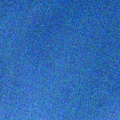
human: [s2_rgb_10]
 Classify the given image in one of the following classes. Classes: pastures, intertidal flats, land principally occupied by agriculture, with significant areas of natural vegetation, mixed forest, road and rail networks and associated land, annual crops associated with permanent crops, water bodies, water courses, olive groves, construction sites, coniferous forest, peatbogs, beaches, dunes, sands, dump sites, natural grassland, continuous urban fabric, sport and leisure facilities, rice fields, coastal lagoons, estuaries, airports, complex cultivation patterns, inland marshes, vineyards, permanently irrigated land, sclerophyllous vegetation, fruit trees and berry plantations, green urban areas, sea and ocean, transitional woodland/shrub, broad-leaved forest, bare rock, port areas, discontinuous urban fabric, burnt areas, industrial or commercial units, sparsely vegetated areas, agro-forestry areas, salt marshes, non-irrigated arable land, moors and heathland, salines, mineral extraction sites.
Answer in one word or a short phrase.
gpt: sea and ocean